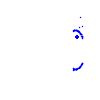
Particle: proton